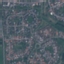
Land use / land cover: Residential